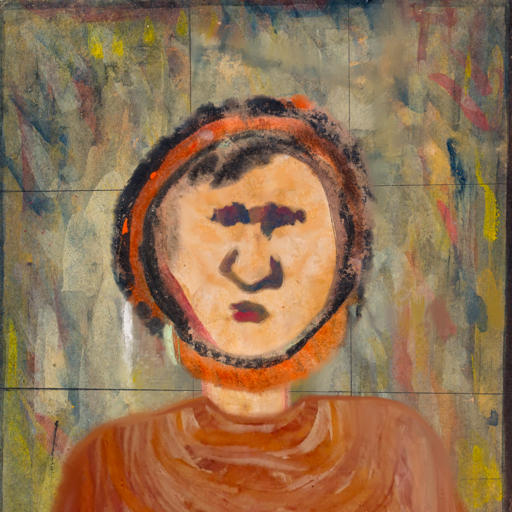
Background: GypsyMother, Head And Neck Front: Childish, Face Front: In_The_Sun, Bust: Pious_Lady, Hair Front: Childish, Head Accessory: Blank, Second Necklace: Blank, Necklace: Blank, Baby: Blank